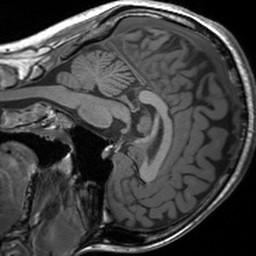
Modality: T1w
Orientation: sagittal
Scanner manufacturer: siemens
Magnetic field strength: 3 T
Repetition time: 1.54 s
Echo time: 0.00234 s